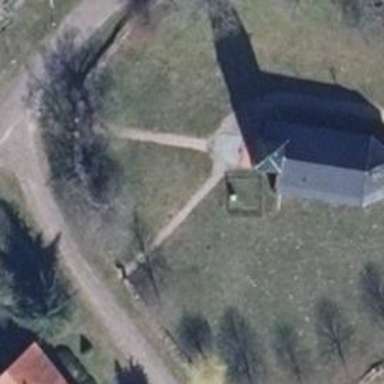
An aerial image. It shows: Memorial site with historic significance.